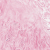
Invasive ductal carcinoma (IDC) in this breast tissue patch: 0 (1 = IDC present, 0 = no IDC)